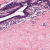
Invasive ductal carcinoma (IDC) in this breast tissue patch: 0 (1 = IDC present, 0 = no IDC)